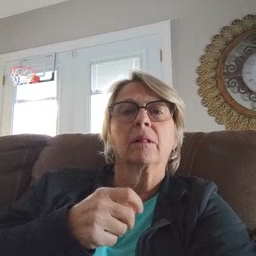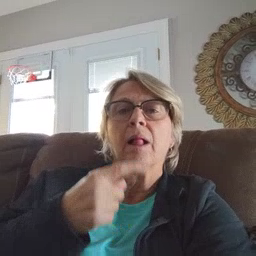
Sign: milk